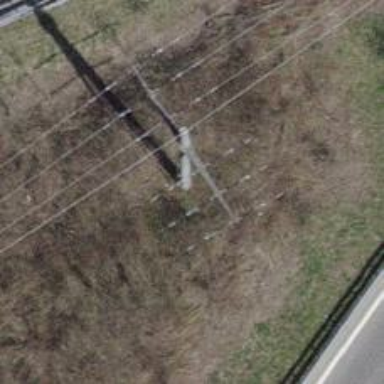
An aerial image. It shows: Power line is depicted.